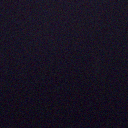
Screen state: off